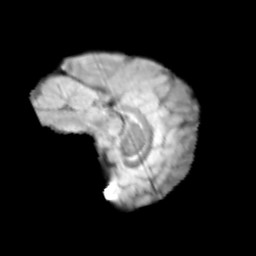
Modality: T2w
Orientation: sagittal
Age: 13
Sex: male
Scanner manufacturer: siemens
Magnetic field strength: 3 T
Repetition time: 3.8 s
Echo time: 0.07 s